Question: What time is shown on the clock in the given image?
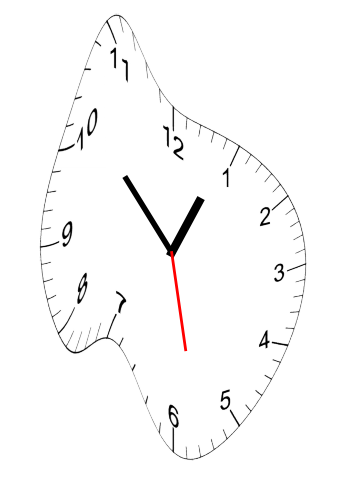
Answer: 12:52:28